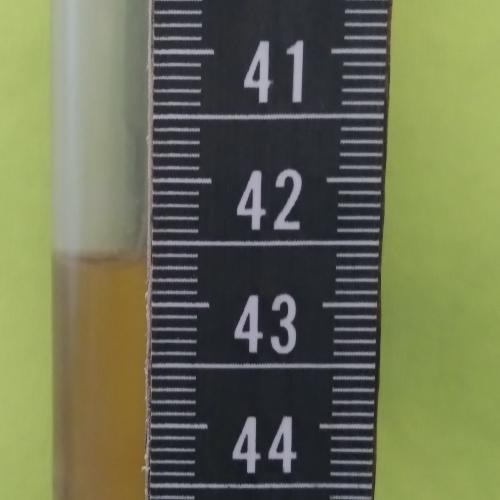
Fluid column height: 42.6 cm